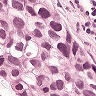
Metastatic tissue present: yes